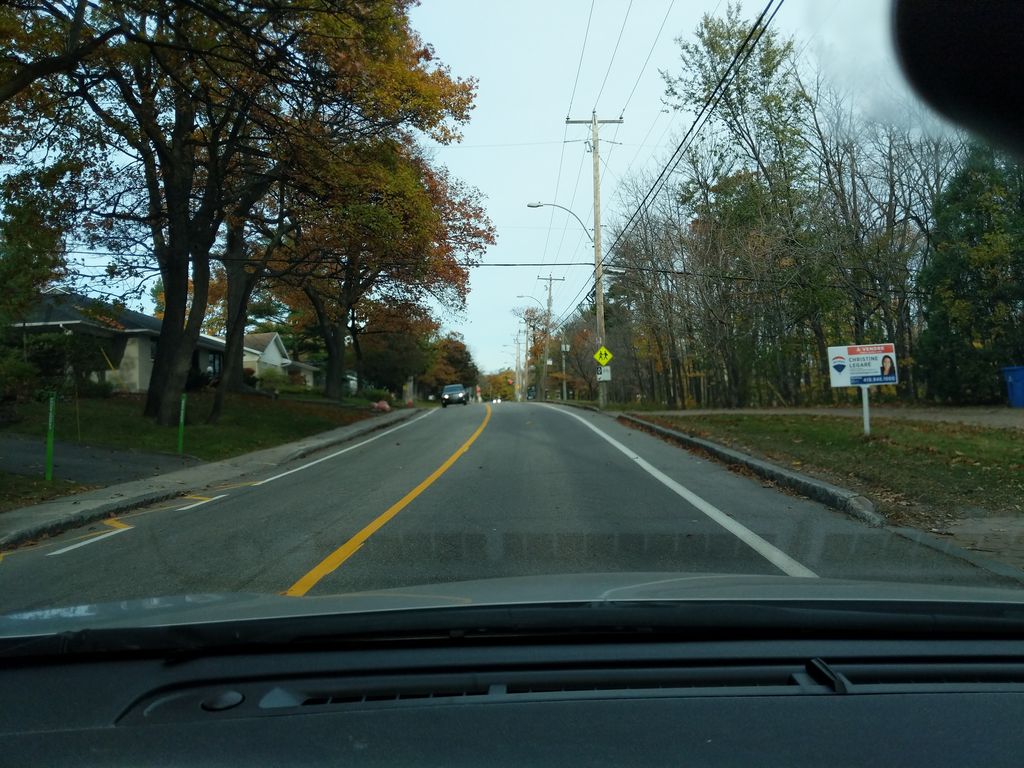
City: quebec_city